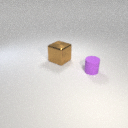
small purple rubber cylinder in front of large brown metal cube